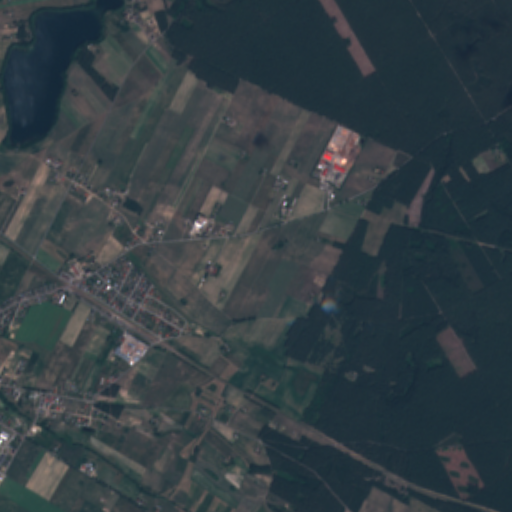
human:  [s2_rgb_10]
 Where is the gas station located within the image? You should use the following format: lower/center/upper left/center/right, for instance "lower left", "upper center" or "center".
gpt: The gas station is located in the center of the image.
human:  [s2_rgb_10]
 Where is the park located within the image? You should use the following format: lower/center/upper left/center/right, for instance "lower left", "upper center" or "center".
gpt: The park is located in the lower right of the image.
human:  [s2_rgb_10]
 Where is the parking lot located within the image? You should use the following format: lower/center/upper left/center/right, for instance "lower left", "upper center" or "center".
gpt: The parking lot is located in the center left of the image.
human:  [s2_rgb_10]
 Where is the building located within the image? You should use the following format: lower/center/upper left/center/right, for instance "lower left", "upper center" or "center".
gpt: There is no building in the image.